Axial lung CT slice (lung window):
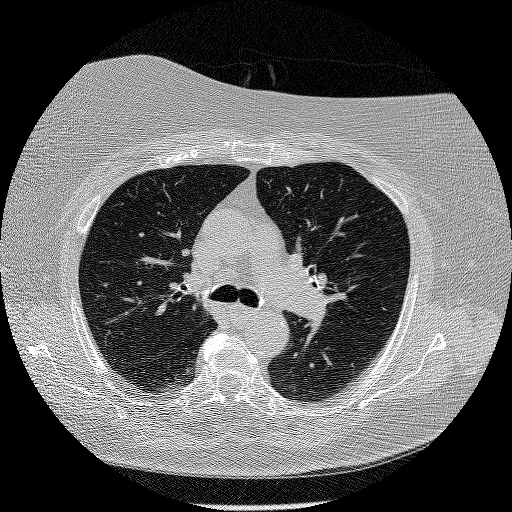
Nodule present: no